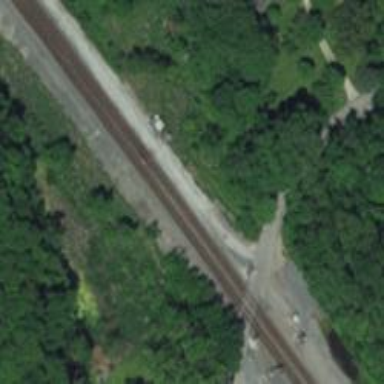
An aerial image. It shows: Railway crossover.